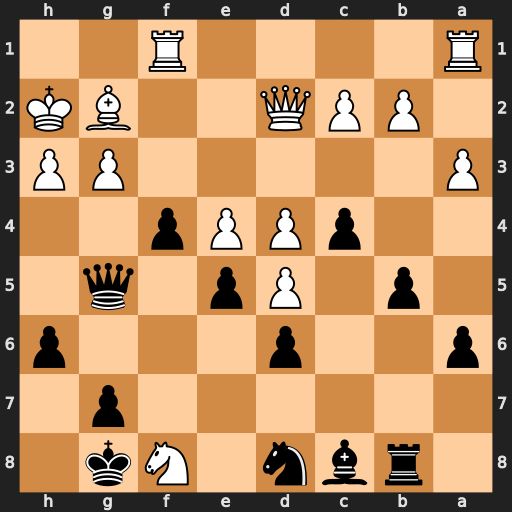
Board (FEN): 1rbn1Nk1/6p1/p2p3p/1p1Pp1q1/2pPPp2/P5PP/1PPQ2BK/R4R2
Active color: b
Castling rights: -
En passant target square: -
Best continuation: fxg3+ Kh1 Qxd2